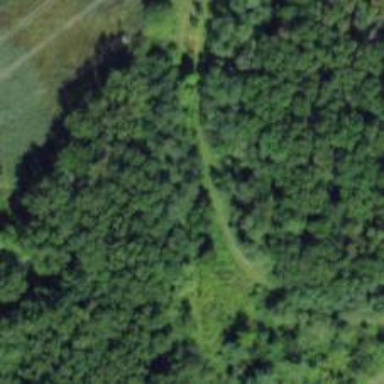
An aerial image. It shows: Track road.